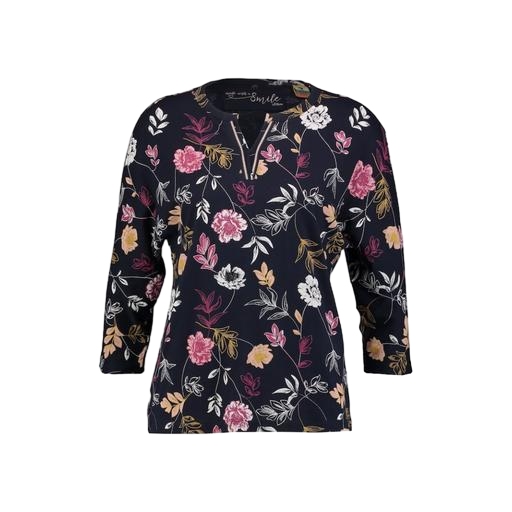
multicolor floral-print t-shirt only macy, black floral-print top, floral shirt, white background